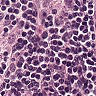
Metastatic tissue present: no